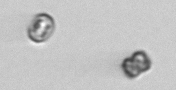
Label: Thalassiosira_sp_aff_mala